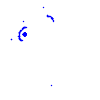
Particle: electron